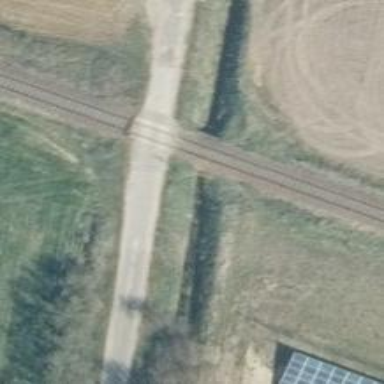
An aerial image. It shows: Railway level crossing.